Aerial crown-view tile of a tropical tree (Barro Colorado Island, Panama), acquired 20240918:
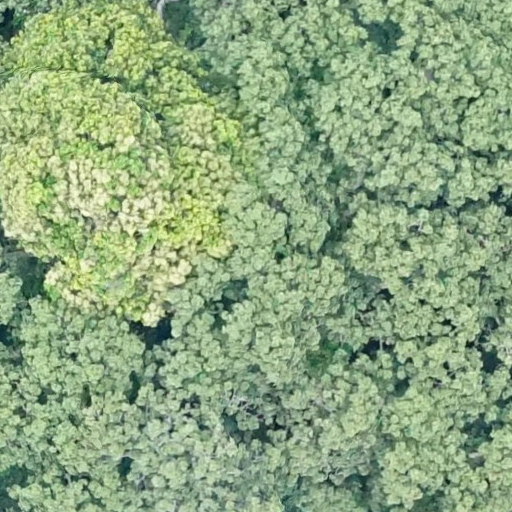
Species: Ceiba pentandra
GBIF accepted scientific name: Ceiba pentandra
Crown area: 827.58 m²